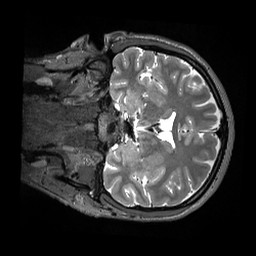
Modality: T2w
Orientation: coronal
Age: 26
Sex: male
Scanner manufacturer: siemens
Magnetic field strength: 3 T
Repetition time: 3.2 s
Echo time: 0.408 s